Question: I'm trying to do the following, but in IntelliJ with a TestNG run configuration:
'mvn clean install -Dfoo=bar'
So, the value for the foo system property should be bar:
'''
System.out.println(System.getProperty("foo"));
======
bar
'''
All potential answers I've googled either tell me to hardcode variables into my pom.xml (which I can't do) or say to "<URL>" without showing what a properly set variable looks like. I dug through the IntelliJ manual too.
I tried all the logical names for "foo" in both Run/Debug Configurations/Parameters tab and Run/Debug Configurations/Environment Variables, such as and .

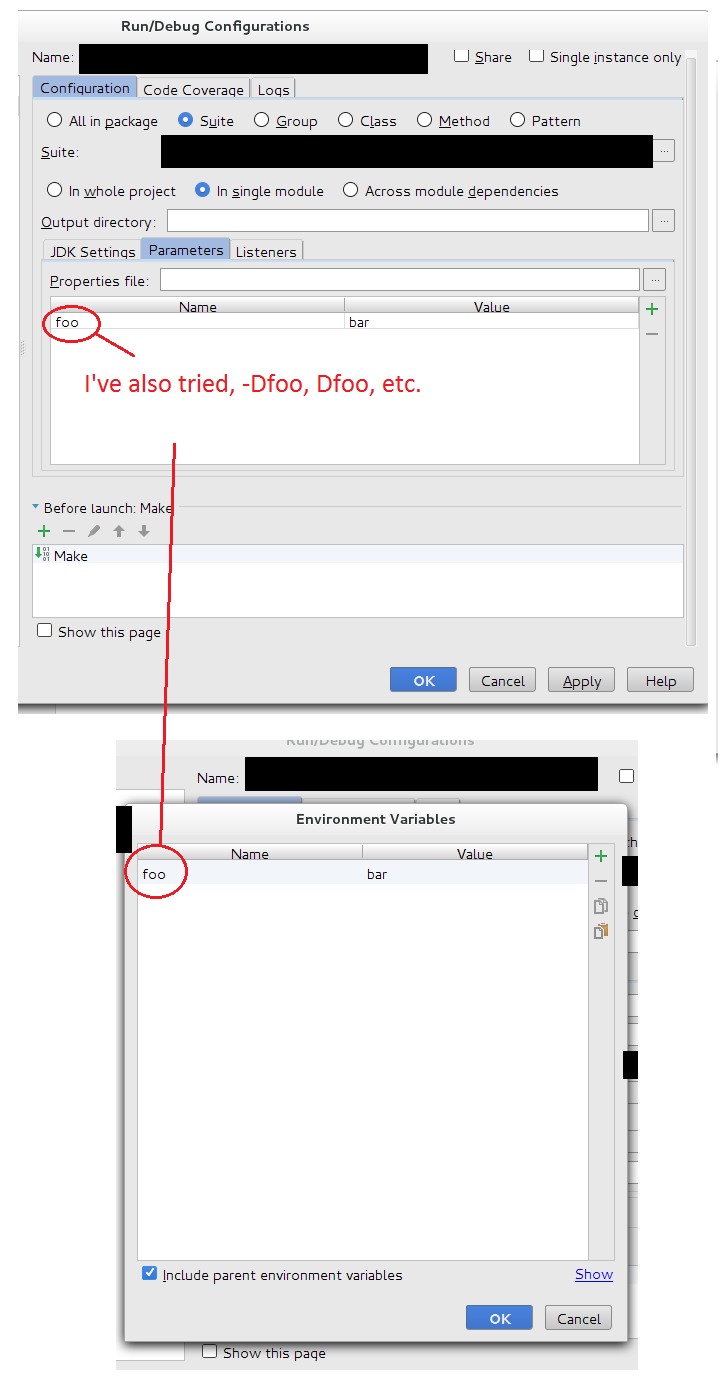
Answer: Use a Maven configuration instead of a TestNG configuration. You can still run your TestNG tests from the Maven configuration: